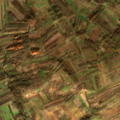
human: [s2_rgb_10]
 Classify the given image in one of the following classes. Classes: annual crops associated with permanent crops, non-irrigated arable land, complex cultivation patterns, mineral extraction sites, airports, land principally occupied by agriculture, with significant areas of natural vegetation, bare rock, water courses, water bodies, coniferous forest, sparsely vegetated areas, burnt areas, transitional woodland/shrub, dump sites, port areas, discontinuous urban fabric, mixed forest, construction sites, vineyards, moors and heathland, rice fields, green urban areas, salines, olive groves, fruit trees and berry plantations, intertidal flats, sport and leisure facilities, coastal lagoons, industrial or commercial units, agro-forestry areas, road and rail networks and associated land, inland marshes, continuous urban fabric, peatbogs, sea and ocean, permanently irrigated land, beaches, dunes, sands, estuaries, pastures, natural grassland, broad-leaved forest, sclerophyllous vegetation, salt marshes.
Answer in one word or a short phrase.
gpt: non-irrigated arable land, complex cultivation patterns, land principally occupied by agriculture, with significant areas of natural vegetation